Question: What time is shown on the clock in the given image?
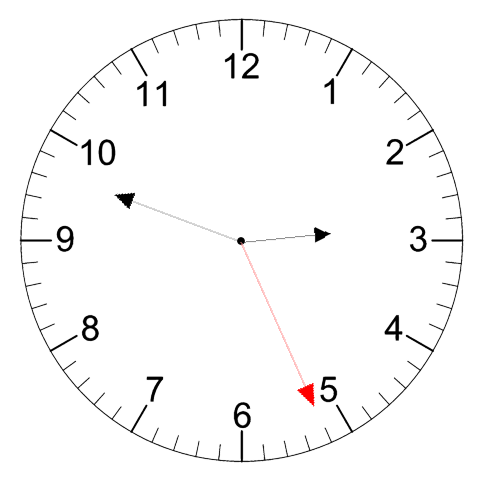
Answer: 02:48:26